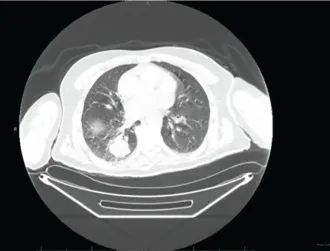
CT of the chest and abdomen pre and post treatment with combination nibolumab and ipiliimumab. (A) Intrathoracic lymphadenopathy anf right lower lobe lung nodule.
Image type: radiology (ct)